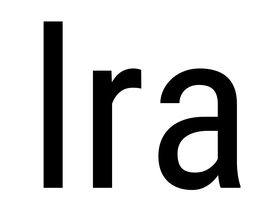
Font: Roboto_Condensed_Regular